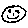
Label: smiley face